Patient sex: M
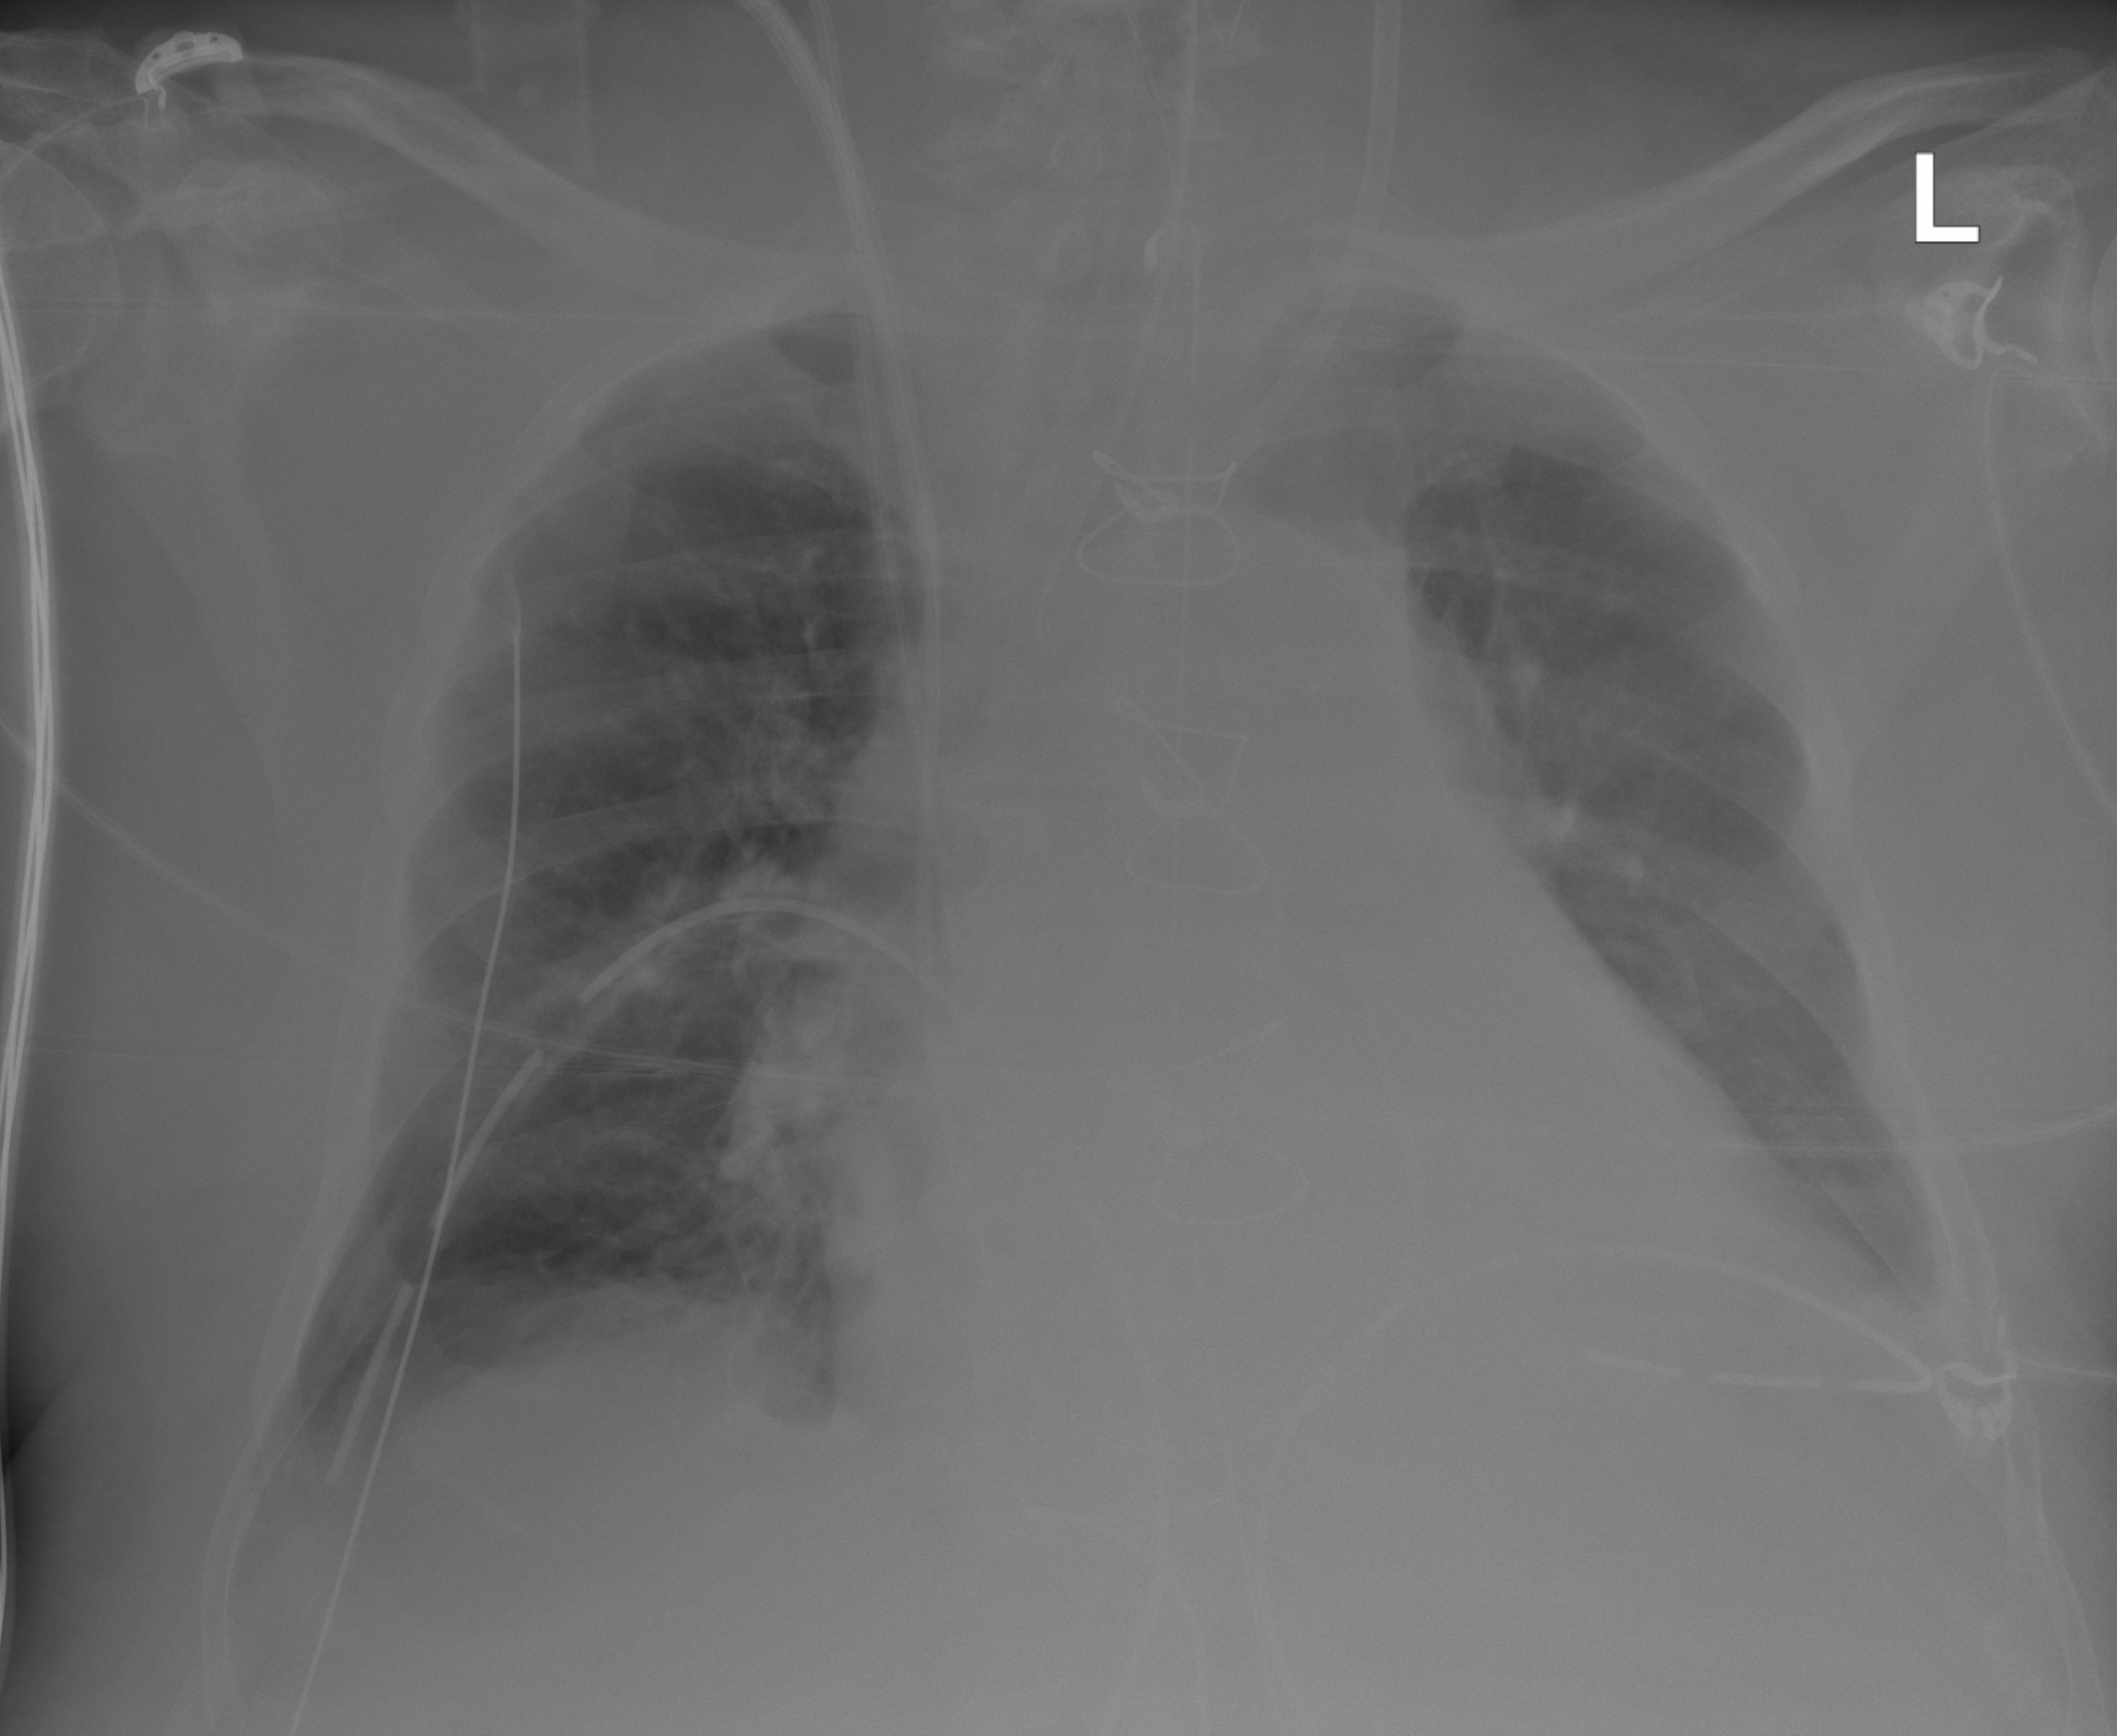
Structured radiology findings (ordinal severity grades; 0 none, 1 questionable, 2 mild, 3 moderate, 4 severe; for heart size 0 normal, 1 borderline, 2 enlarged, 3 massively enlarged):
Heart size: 2
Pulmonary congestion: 0
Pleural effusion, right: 2
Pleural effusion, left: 2
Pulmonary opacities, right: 0
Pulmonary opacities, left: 0
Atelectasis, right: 2
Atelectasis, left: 2